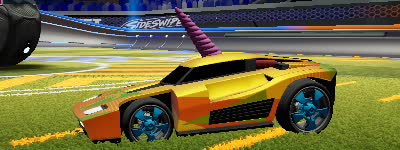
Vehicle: breakout